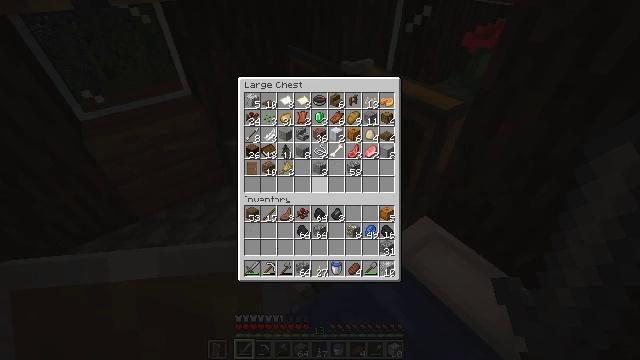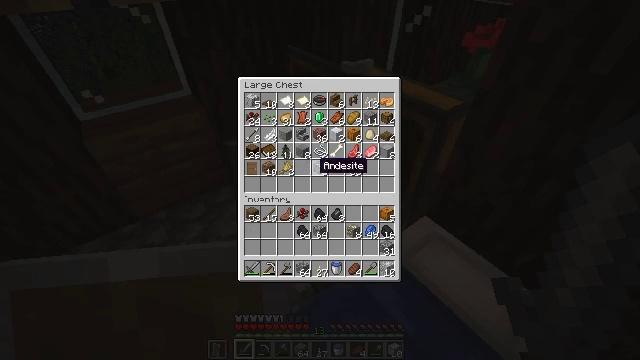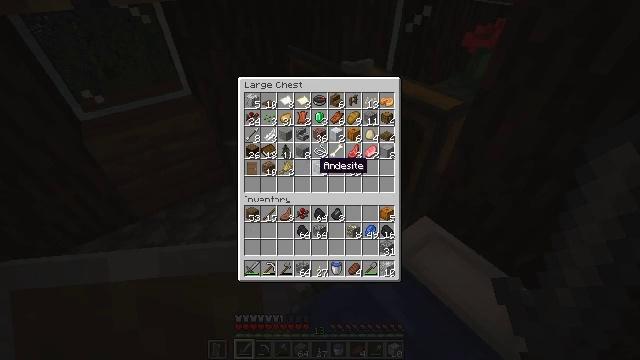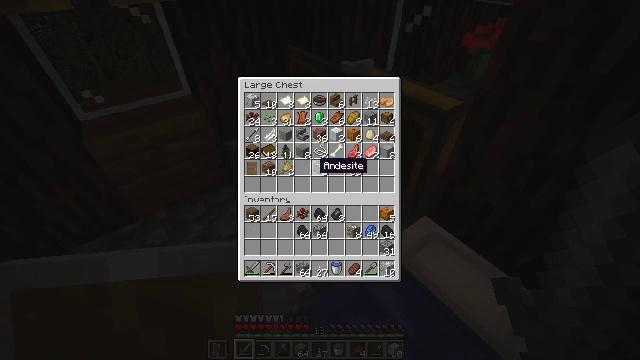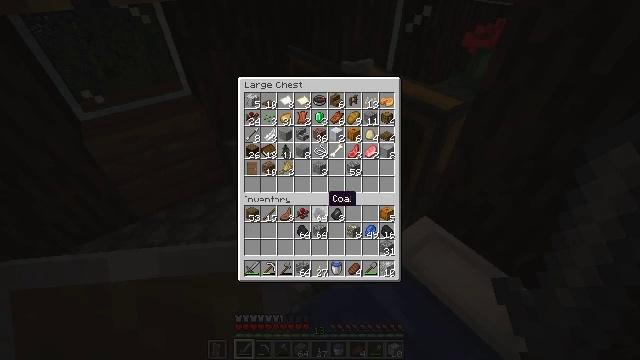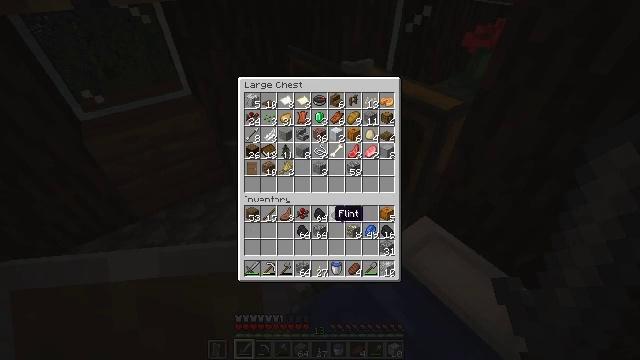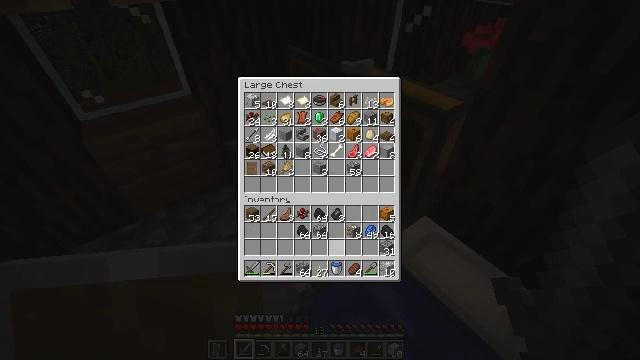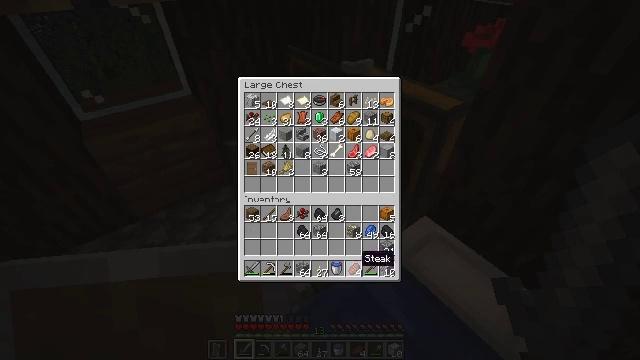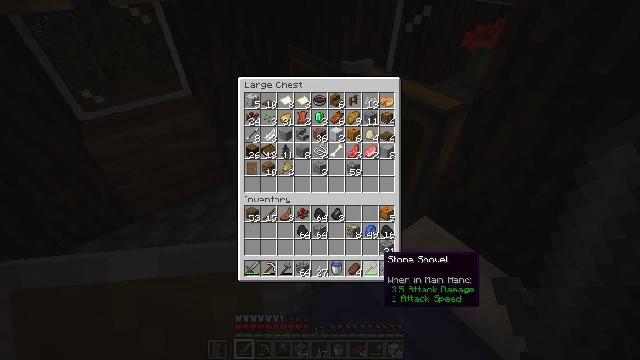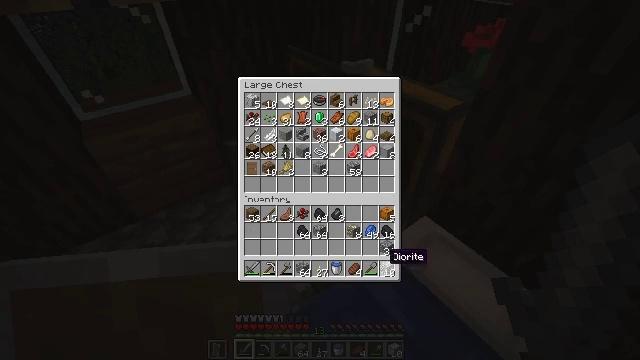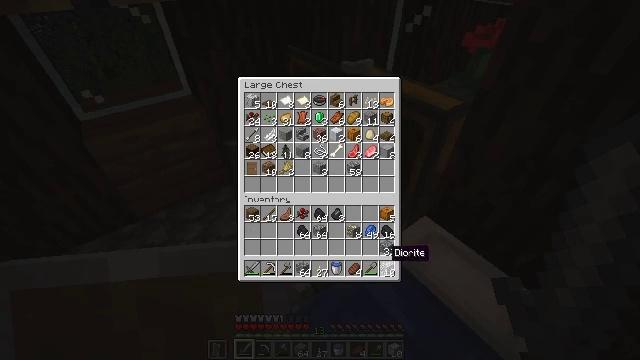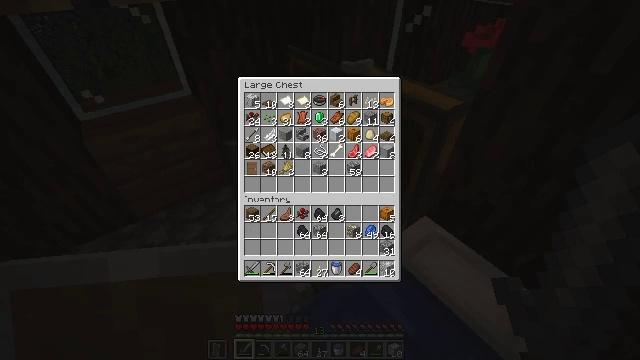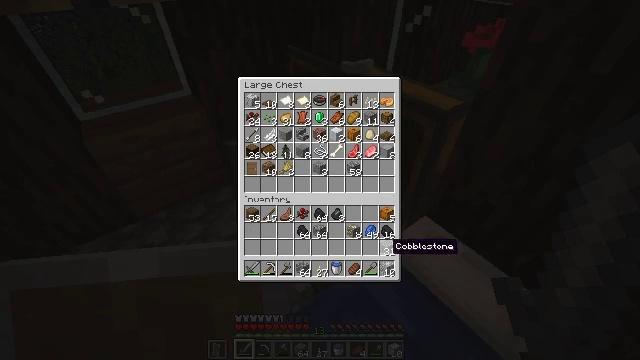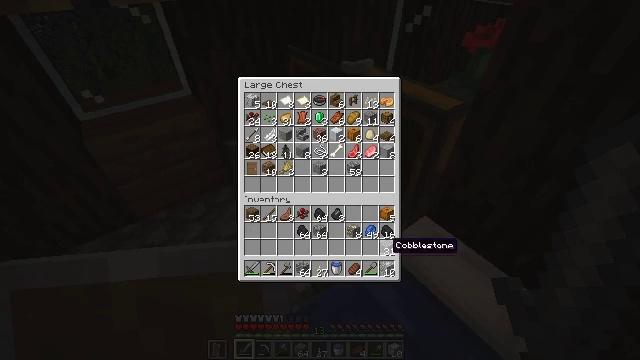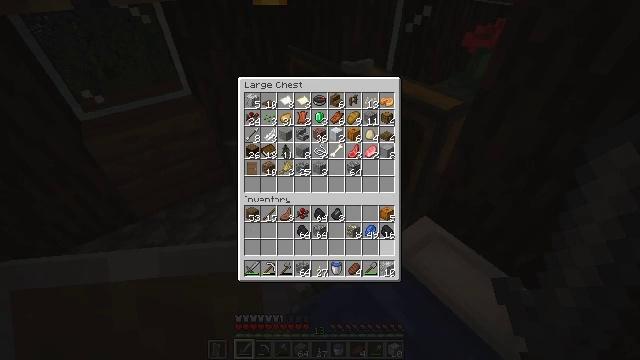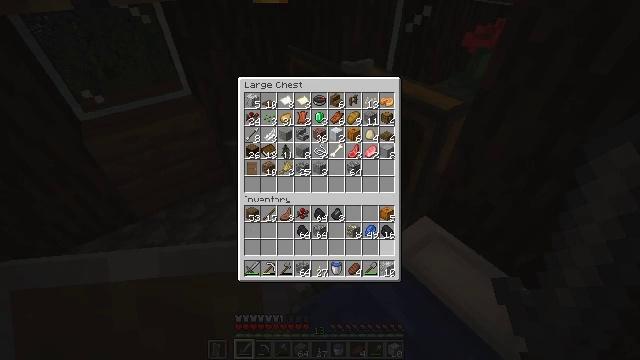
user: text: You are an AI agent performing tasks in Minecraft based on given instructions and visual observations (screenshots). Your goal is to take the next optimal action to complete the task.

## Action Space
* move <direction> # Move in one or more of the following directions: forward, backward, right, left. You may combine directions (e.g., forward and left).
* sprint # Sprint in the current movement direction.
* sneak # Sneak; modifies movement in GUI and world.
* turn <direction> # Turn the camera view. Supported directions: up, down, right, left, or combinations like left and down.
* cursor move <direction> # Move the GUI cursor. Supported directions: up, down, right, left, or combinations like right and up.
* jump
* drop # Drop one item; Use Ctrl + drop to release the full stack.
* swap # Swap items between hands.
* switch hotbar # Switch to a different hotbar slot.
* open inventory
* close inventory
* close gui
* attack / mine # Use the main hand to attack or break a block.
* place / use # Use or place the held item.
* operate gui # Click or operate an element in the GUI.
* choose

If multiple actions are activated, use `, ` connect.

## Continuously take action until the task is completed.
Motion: motion action
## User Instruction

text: Make a cobblestone wall using cobblestone.
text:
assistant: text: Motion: no_op
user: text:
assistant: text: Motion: no_op
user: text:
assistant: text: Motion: no_op
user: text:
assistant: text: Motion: cursor move right and down
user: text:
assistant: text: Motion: cursor move right and down
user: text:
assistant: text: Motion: cursor move right and down
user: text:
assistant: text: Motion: cursor move right and down
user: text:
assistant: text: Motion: cursor move right
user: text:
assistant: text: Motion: no_op
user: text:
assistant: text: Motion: sneak
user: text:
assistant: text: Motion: sneak
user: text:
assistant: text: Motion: sneak
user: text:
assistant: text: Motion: sneak
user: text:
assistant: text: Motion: sneak, operate gui
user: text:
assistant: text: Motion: sneak, operate gui
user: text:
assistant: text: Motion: sneak, cursor move left and up
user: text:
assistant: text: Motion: sneak, cursor move left and up
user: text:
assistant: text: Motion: sneak, cursor move up
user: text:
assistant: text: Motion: sneak
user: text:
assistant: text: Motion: sneak
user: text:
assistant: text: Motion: sneak, cursor move right and down
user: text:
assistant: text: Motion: sneak
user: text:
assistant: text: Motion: sneak
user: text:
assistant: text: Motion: sneak
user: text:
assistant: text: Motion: sneak
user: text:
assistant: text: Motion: sneak, operate gui
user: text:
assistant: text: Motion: sneak, operate gui
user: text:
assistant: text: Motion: sneak
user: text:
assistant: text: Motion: sneak
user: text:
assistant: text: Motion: cursor move down